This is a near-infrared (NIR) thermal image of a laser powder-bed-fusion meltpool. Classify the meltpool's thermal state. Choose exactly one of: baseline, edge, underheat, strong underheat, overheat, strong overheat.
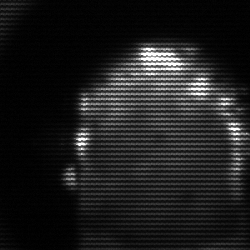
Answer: baseline